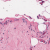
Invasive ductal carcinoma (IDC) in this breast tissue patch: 0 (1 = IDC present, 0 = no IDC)